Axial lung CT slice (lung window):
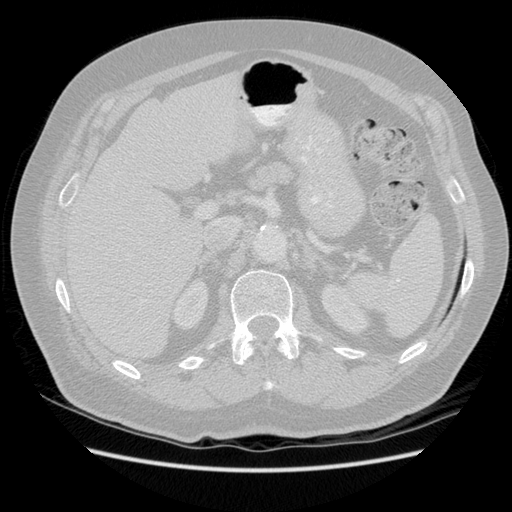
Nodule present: no